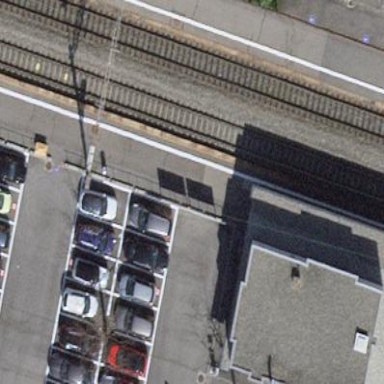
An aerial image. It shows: Train station building.